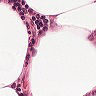
Metastatic tissue present: no